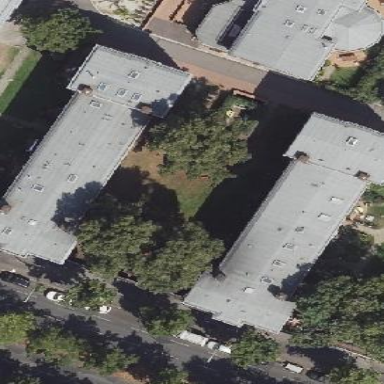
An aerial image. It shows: Residential building.